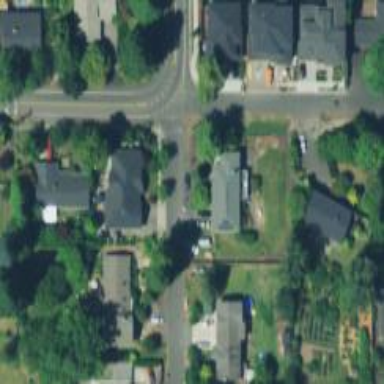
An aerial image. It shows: Residential road with asphalt surface and sidewalk on the left side.